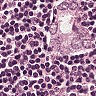
Metastatic tissue present: yes